Question: Hi i had this problems with my magento, it keeps getting a skin theme from an url.Below is an URL screen capture

'''
http://cdn.glassesonline.com.my/skin/frontend/glassesonline/default/css/cloud-zoom.css
'''
suppose to get it from
'''
http://localhost/skin/frontend/glassesonline/default/css/cloud-zoom.css
'''
how i can change this by code so that it doesn't get its skin from cdn.
The problems persist event though i already change the secure and unsecure base URL in DB.Thanks
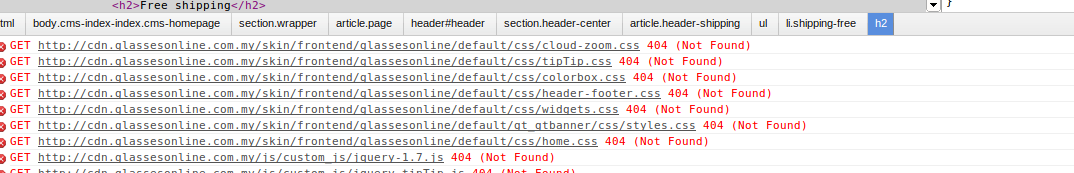
Answer: If you go to System -> Web -> [ Unsecure | Secure ], you will see the options to set the base URLs for skin, among other things: